Question: trying to making a mobile web aplication

I need to fit that white bg in to the bottom using css when it has minimal content... and also the scroll will appear for the rich content
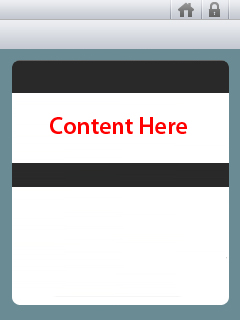
Answer: The easiest method is to leverage the jQuery Mobile project alongside some best practice CSS for height and a little extra script.
Here's a basic boiler plate for you to work with.
'''
<!DOCTYPE html>
<html>
<head>
<meta content='yes' name='apple-mobile-web-app-capable'>
<meta content='default' name='apple-mobile-web-app-status-bar-style'>
<meta content='width=device-width, minimum-scale=1.0, maximum-scale=1.0' name='viewport'>
<title>Example jQuery Mobile / Full-Height Content</title>
<script src='https://ajax.googleapis.com/ajax/libs/jquery/1.6.1/jquery.min.js' type='text/javascript'></script>
<script src='http://code.jquery.com/mobile/1.0a4.1/jquery.mobile-1.0a4.1.min.js' type='text/javascript'></script>
<style>
@media screen and (orientation: landscape) {
html, body {
width: 100%;
}
.content h1.landscape { display: block }
.content h1.portrait { display: none }
}
@media screen and (orientation: portrait) {
html, body {
width: 100%;
}
.content .landscape { display: none }
.content .portrait { display: block }
}
</style>
<link href='http://code.jquery.com/mobile/1.0a4.1/jquery.mobile-1.0a4.1.min.css' rel='stylesheet'>
</head>
<body>
<div data-role='page' data-theme='a'>
<div class='header' data-role='header'>
<h1>header</h1>
</div>
<div class='content' data-role='content'>
<h1 class="landscape">landscape!</h1>
<h1 class="portrait">portrait!</h1>
</div>
<div class='footer' data-role='footer'>
Nothing to see here.
</div>
</div>
<script>
(function() {
var fixgeometry = function() {
/* Some orientation changes leave the scroll position at something
* that isn't 0,0. This is annoying for user experience. */
scroll(0, 0);
/* Calculate the geometry that our content area should take */
var header = $(".header:visible");
var footer = $(".footer:visible");
var content = $(".content:visible");
var viewport_height = $(window).height();
var content_height = viewport_height - header.outerHeight() - footer.outerHeight();
/* Trim margin/border/padding height */
content_height -= (content.outerHeight() - content.height());
content.height(content_height);
}; /* fixgeometry */
$(document).ready(function() {
$(window).bind("orientationchange resize pageshow", fixgeometry);
});
})();
</script>
</body>
</html>
'''
Hope this helps get you started.